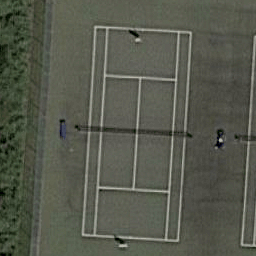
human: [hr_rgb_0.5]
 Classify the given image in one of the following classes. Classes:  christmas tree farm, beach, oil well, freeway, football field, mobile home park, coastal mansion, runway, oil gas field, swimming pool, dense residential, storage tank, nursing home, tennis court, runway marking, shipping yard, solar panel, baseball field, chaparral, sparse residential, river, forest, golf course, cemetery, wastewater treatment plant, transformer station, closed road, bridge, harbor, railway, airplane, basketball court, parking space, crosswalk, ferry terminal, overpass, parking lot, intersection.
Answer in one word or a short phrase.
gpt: tennis court